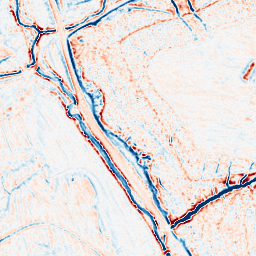
Category: edge_preserving
Decomposition family: bilateral
Decomposition parameters: d: 9
sigma_color: 50
sigma_space: 150
Upsampling method: linear_exact
Upsampling parameters: scale: 2
Upsampling scale: 2